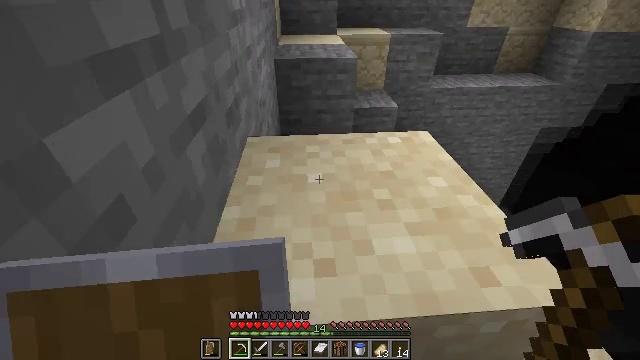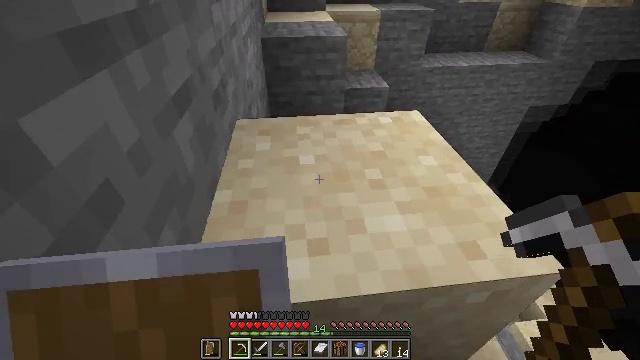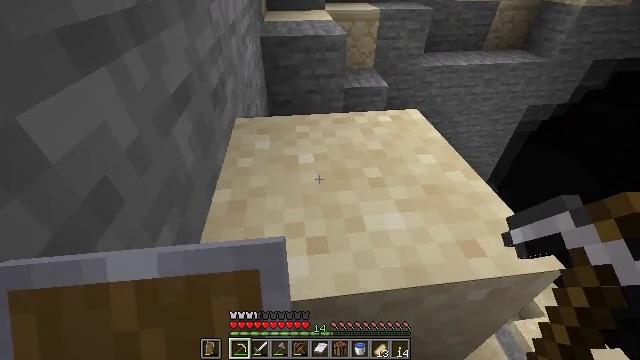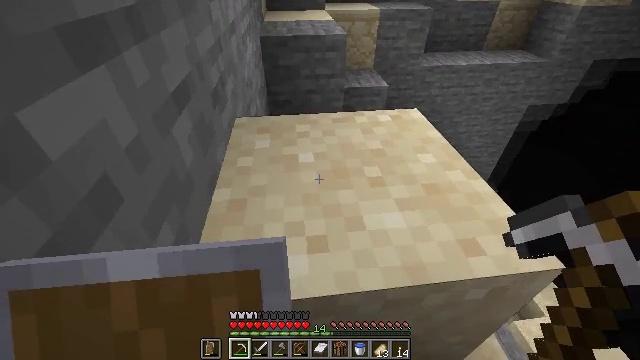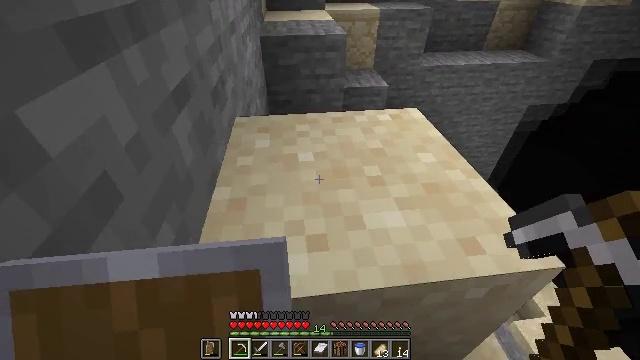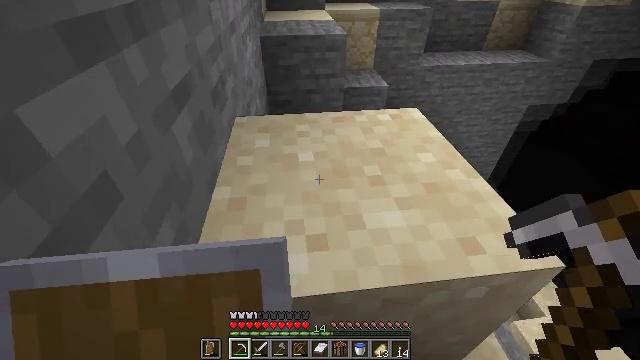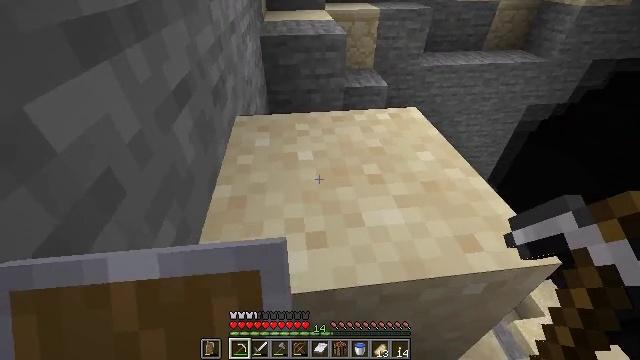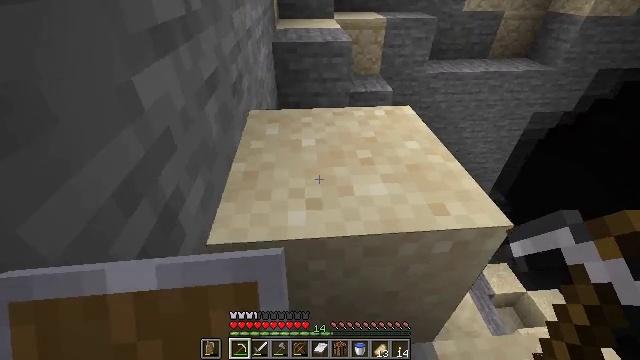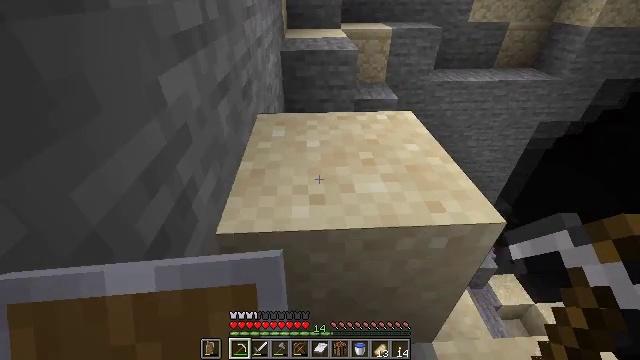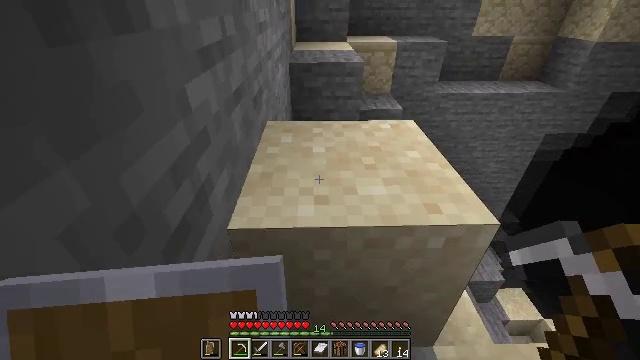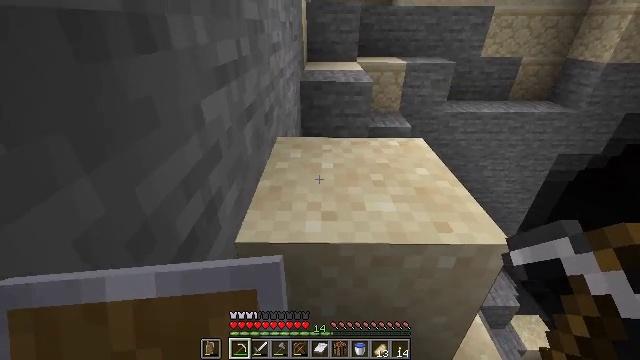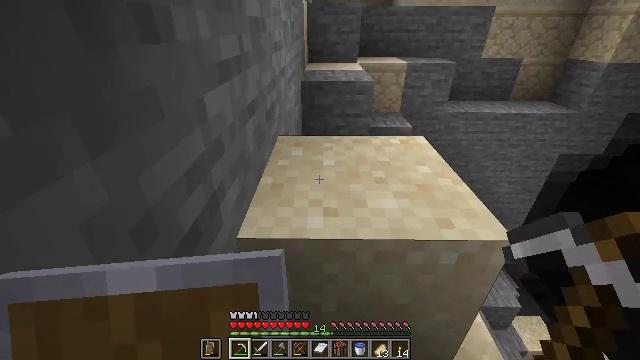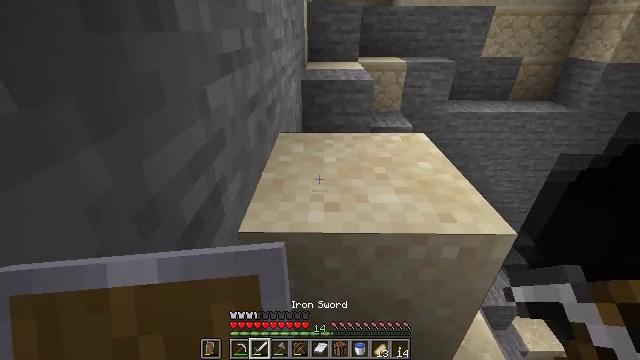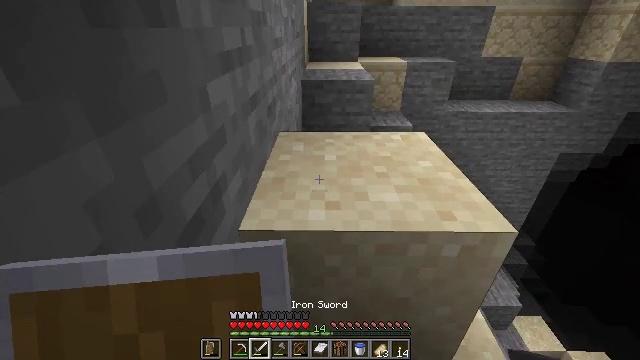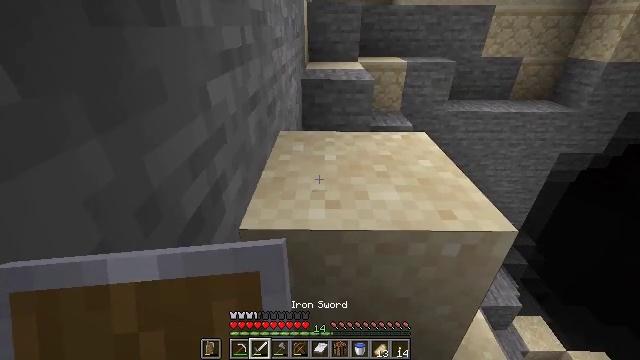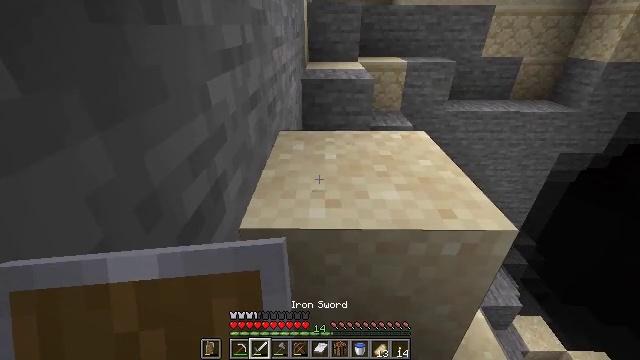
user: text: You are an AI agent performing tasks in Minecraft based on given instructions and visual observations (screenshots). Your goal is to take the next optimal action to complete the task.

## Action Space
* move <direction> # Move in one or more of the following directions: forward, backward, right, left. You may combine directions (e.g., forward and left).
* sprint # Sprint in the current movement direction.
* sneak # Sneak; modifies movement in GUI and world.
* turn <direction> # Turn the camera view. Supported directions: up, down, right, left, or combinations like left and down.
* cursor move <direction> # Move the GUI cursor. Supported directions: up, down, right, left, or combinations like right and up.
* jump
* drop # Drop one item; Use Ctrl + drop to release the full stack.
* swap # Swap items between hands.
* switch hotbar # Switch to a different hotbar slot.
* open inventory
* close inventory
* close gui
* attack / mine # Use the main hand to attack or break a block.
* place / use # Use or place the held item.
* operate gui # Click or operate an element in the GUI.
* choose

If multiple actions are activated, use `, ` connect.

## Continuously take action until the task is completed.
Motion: motion action
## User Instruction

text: Mine sand by the water.
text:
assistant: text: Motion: turn right and down
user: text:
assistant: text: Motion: no_op
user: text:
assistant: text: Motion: no_op
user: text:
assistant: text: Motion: no_op
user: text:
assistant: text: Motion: no_op
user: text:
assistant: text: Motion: move back
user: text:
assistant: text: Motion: move back, turn left and up
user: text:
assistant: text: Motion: move back, turn left and up
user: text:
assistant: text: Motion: move back, turn left and up
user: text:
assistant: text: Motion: turn left and up
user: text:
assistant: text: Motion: no_op
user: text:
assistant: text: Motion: no_op
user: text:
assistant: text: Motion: no_op
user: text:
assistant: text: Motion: no_op
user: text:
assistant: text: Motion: no_op
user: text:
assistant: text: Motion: no_op
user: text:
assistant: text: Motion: no_op
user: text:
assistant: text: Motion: attack / mine
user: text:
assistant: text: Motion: attack / mine
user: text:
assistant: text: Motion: attack / mine
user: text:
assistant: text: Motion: turn right and down, attack / mine
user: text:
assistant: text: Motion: turn right and down, attack / mine
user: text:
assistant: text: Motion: attack / mine
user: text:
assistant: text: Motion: turn down, attack / mine
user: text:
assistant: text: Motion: turn right and down, attack / mine
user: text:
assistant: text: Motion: turn right and down, attack / mine
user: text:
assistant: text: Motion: attack / mine
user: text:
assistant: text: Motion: attack / mine
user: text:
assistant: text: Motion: attack / mine
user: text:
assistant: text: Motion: attack / mine